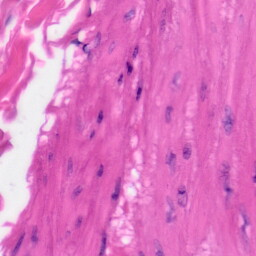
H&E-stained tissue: Skin